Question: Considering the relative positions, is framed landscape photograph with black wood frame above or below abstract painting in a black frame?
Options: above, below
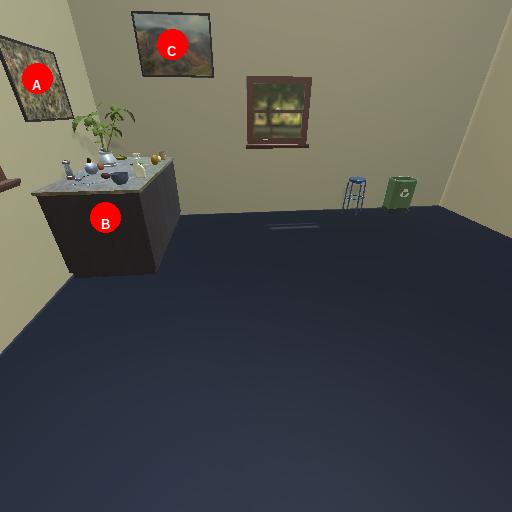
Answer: above